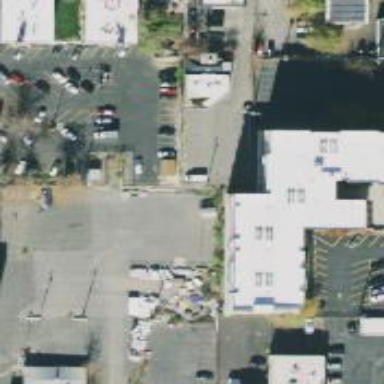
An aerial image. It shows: Parking area with surface.